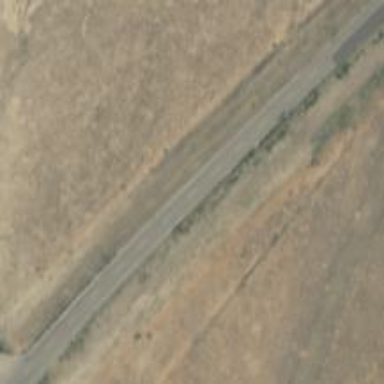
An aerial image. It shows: Tertiary road.